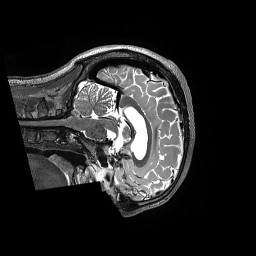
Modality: T2w
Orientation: sagittal